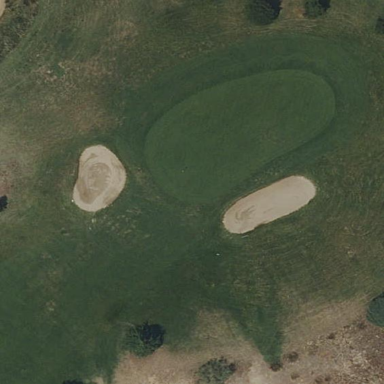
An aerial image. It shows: Golf green.